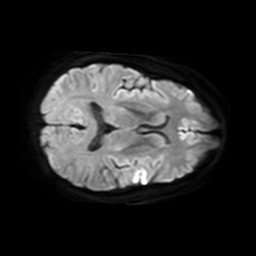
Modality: TRACE
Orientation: axial
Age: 44
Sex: female
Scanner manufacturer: philips
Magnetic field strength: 3 T
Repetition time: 3.082 s
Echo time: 0.076 s